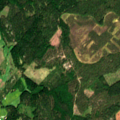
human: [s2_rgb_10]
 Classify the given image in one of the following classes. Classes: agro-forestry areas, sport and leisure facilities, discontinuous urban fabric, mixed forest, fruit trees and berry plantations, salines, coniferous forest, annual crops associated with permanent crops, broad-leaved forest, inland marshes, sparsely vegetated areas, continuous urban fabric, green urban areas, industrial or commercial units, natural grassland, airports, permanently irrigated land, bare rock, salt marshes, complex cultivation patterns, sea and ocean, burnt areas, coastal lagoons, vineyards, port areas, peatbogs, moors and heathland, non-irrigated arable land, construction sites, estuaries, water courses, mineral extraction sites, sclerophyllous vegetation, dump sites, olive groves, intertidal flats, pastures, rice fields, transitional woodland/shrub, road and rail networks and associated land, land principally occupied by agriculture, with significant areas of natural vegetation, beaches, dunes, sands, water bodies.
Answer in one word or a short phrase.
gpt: land principally occupied by agriculture, with significant areas of natural vegetation, coniferous forest